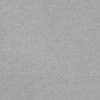
Label: dusty